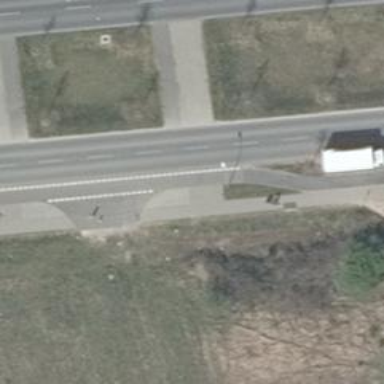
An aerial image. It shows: Unmarked footway crossing with pedestrian island.